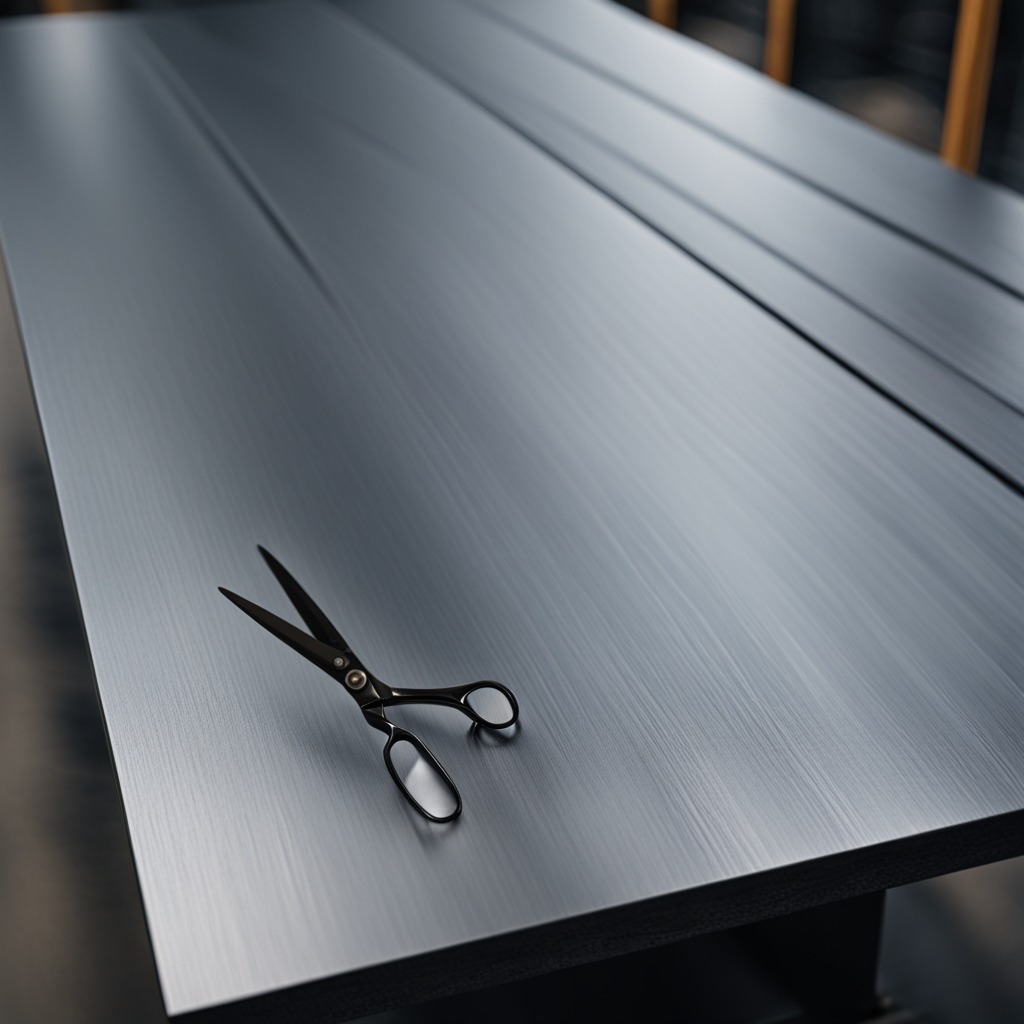
A scissor is lying on the cold steel table in a mining workshop.